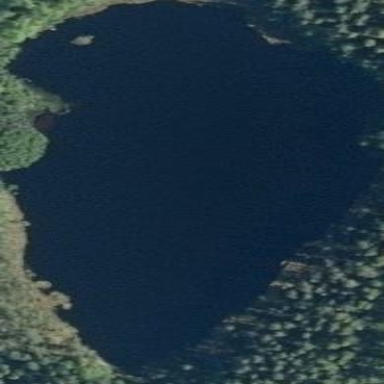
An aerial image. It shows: Pond surrounded by natural water.